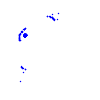
Particle: electron